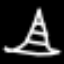
Label: The Eiffel Tower